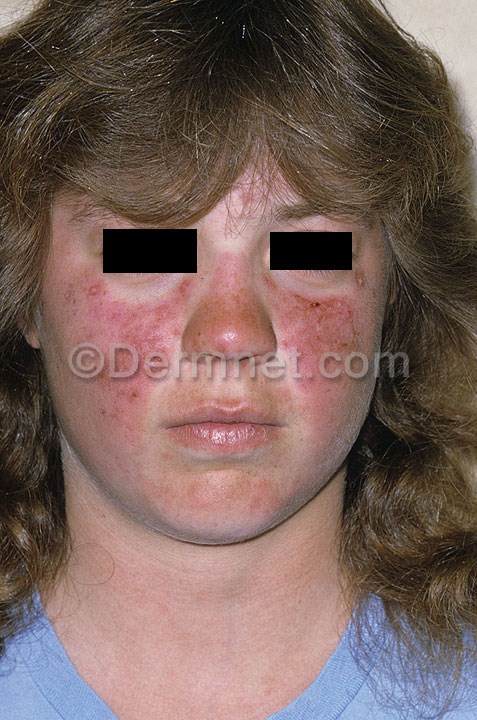
Disease: Lupus and other Connective Tissue diseases